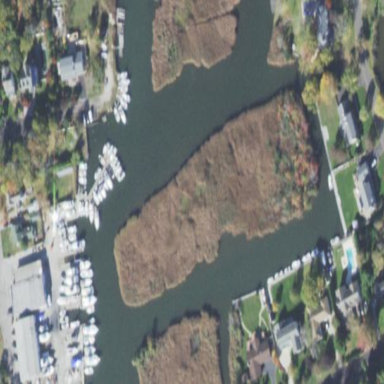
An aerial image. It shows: Islet covered with grass.